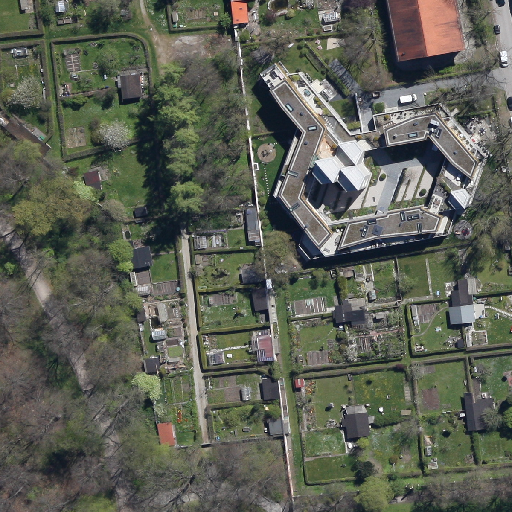
Referring expression: building along the road